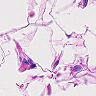
Metastatic tissue present: no